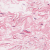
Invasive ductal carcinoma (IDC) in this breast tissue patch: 0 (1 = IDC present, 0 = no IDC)